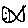
Label: fish